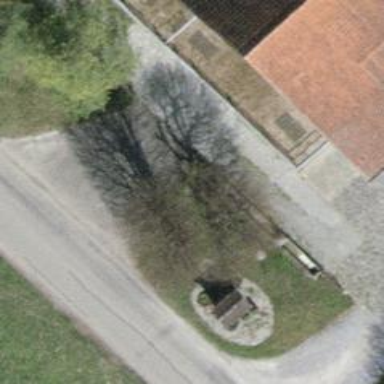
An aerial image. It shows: Brown bench in the vicinity.